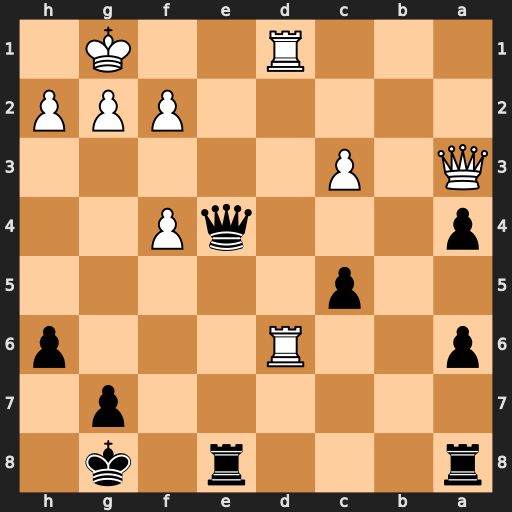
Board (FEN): r3r1k1/6p1/p2R3p/2p5/p3qP2/Q1P5/5PPP/3R2K1
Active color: b
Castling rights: -
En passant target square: -
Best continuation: Qe1+ Rxe1 Rxe1#